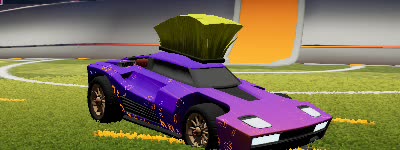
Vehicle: breakout